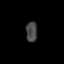
Tissue: prostate
Cell type: Endothelial cells
Senescence score: 0.6913
Nuclear area (px): 221
Mean DAPI intensity: 70.548